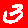
Digit: 3